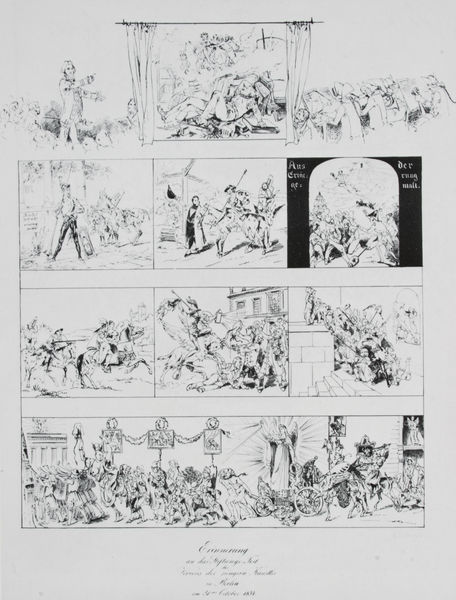
Titel: Erinnerungsblatt an das Stiftungsfest des Vereins der jüngeren Künstler, 31. Oktober 1834
Künstler: Adolph Menzel
Standort: Berlin
Institution: Staatliche Museen zu Berlin, Kupferstichkabinett
Schlagwörter: kampf, mann, weiß, frauen, menschen, fenster, frankreich, grau, männer, schwarz, skizze, szene, zeichnung, gebäude, haus, fest, herren, geschichte, vorhang, häuser, gehen, bühne, theater, pferde, reiter, räder, windmühlen, engel, herrschaft, schrift, bilder, schlafen, bogen, zug, graphik, ich seh nix, rad, krieg, treppe, soldaten, karikatur, weib, weiber, inschrift, tor, gestalt, unscharf, fotografie, rechtecke, tusche, strahlen, druck, schwarzweiss, komik, comic, seite, illustration, politik, revolution, satire, text, beschriftung, reihe, dreispitz, entwurf, kranz, marsch, sieg, rom, römer, wappen, triumph, serie, gewehr, märchen, umzug, streitwagen, skizzen, maria, szenen, festzug, zeichnungen, zeichung, zeicnung, standarten, erzählung, bildergeschichte, wanderschaft, illustrationen, episoden, bilderbogen, bildgeschichte, geschicht, festumzug, bilderreihe, comik, vogelscheuchen, herrn, 19. jahrhundert, 1890, bilder kaum zu erkennen, reie